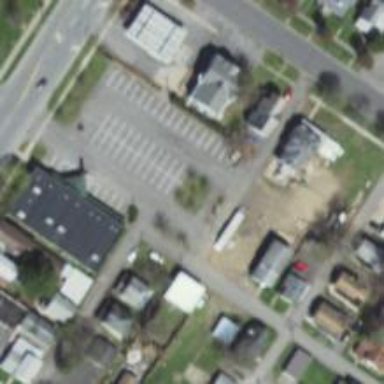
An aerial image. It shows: Alley classified as service road.